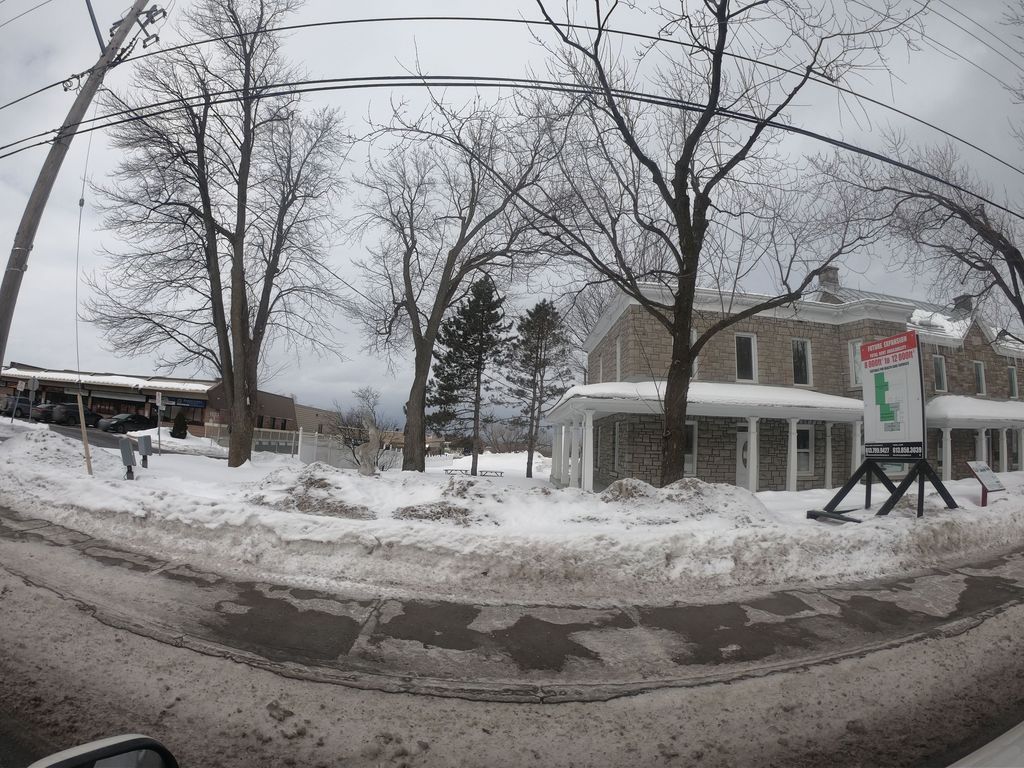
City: ottawa-gatineau